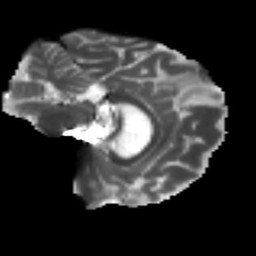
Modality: T2w
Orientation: sagittal
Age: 25
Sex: female
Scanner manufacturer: ge
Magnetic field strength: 3 T
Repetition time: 7.8 s
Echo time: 0.0606 s